Interaction volume radius: 10 \u00c5
Interaction volume height: 25 \u00c5
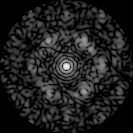
Disorder parameter: 0.6945